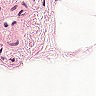
Metastatic tissue present: no